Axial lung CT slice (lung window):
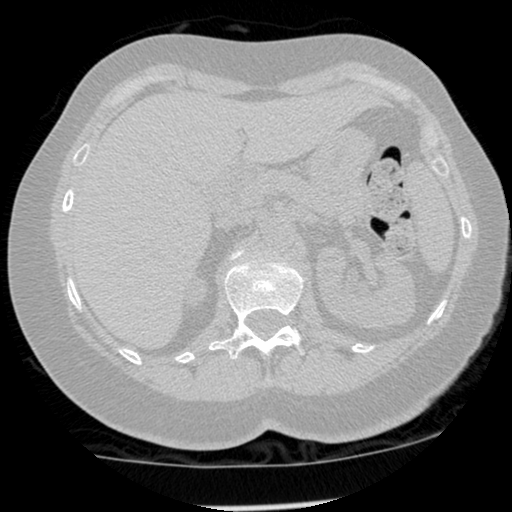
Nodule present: no